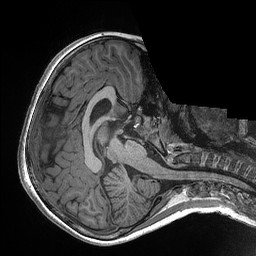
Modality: T1w
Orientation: axial
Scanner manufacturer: siemens
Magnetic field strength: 3 T
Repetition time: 2.3 s
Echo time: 0.00298 s